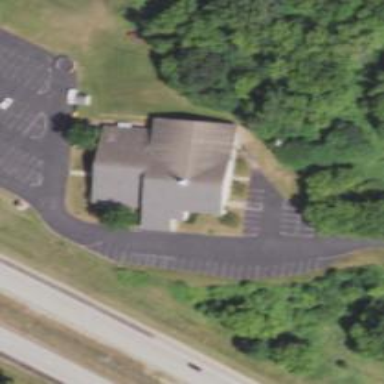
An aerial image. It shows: Beautiful church building.